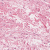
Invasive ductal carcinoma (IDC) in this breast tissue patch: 0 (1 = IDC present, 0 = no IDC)